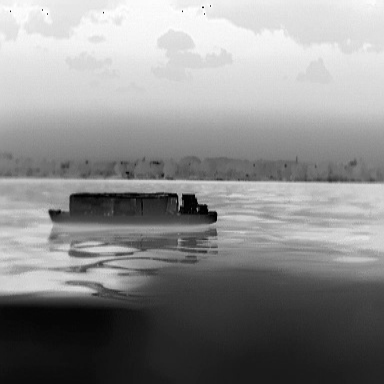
There is a fishing_boat in the infrared image.